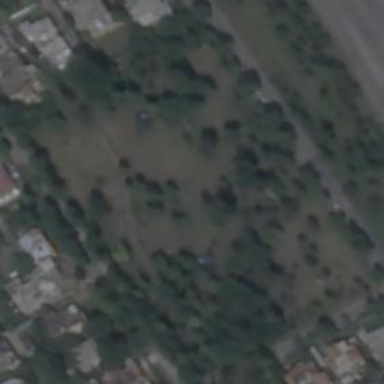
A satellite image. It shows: Park.